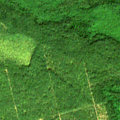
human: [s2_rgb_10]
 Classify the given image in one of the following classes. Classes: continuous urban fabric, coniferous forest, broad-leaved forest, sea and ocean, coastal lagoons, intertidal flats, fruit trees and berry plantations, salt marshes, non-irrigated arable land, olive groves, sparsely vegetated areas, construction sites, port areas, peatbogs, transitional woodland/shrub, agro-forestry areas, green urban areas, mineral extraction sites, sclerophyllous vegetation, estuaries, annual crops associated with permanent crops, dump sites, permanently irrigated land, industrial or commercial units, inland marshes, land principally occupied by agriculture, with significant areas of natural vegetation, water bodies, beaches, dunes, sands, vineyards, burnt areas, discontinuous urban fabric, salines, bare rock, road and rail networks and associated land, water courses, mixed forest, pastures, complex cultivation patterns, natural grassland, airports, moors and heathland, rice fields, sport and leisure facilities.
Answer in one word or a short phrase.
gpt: broad-leaved forest, coniferous forest, mixed forest, transitional woodland/shrub